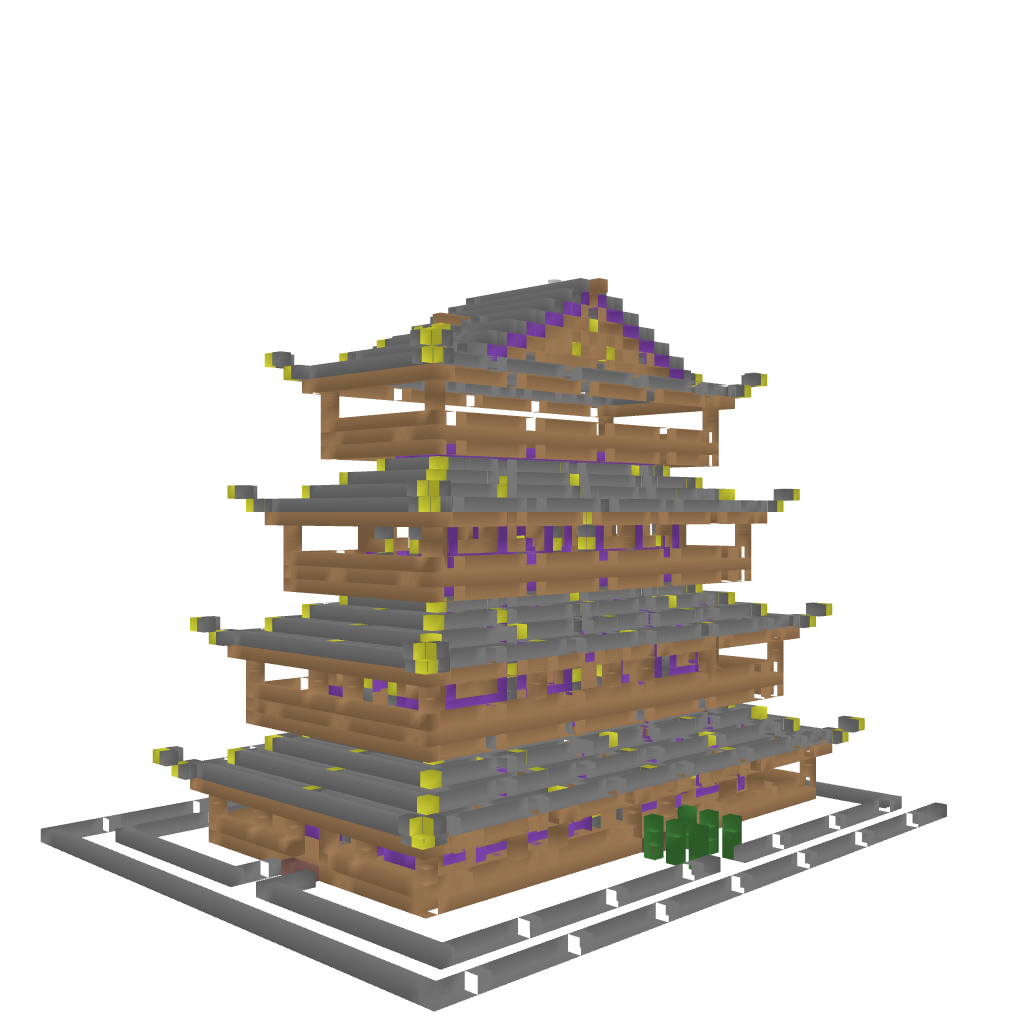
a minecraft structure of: -- The Bagel Pagoda -- a japanese style house with 4 floors made out of wood and stone high quality